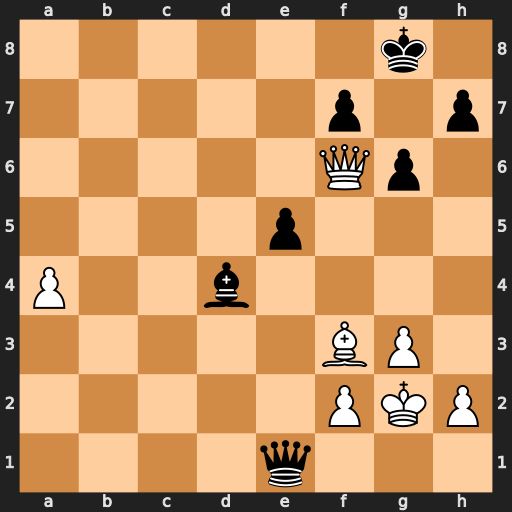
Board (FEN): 6k1/5p1p/5Qp1/4p3/P2b4/5BP1/5PKP/4q3
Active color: w
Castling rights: -
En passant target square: -
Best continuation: Bd5 Qxf2+ Qxf2